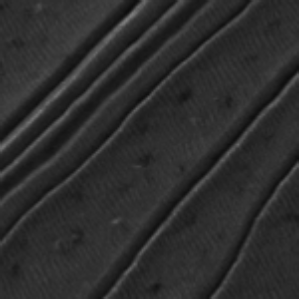
Label: frost